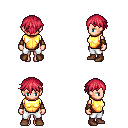
a pixel art fantasy rpg character, female body template, human, light skin, gold chest armor, white pants, ruby red short bangs hairstyle, cloth bracers, brown shoes, four views (front, back, left, right), 2x2 character sprite sheet, small pixel art, hard edges, no anti-aliasing